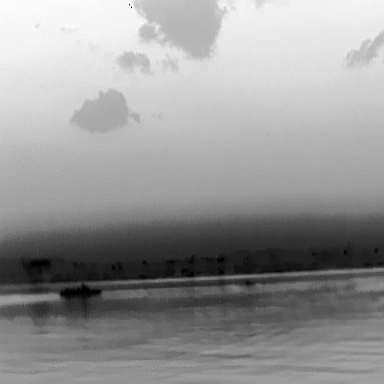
There is a warship in the infrared image.